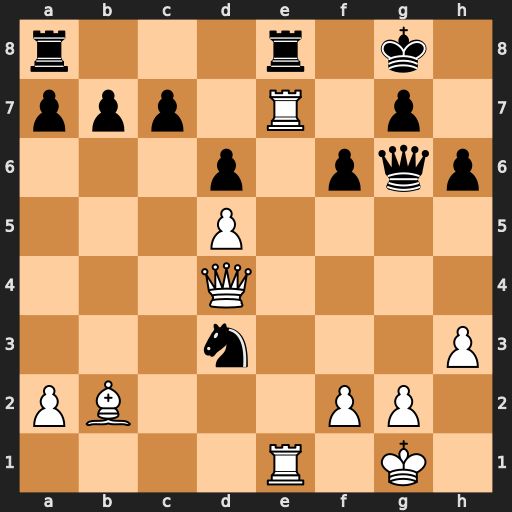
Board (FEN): r3r1k1/ppp1R1p1/3p1pqp/3P4/3Q4/3n3P/PB3PP1/4R1K1
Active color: w
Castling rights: -
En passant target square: -
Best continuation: Rxe8+ Rxe8 Rxe8+ Qxe8 Qxd3